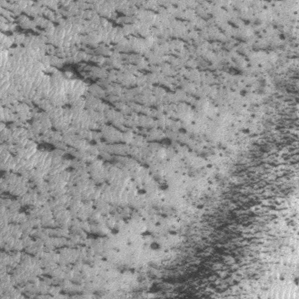
Label: frost